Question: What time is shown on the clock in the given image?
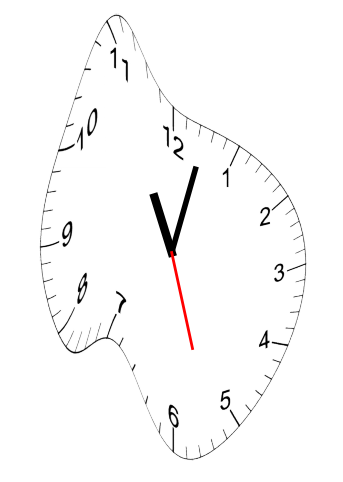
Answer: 11:02:27